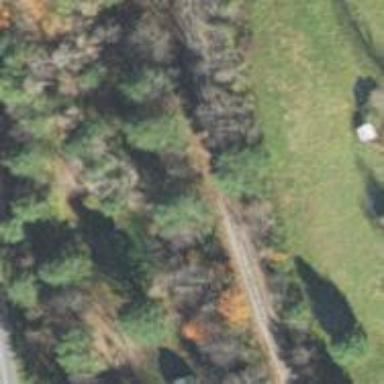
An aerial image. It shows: Railway track.